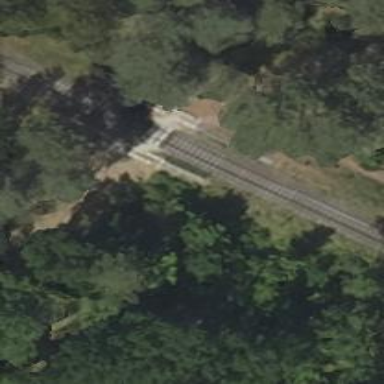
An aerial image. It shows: Railway track.